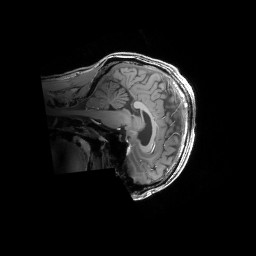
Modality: T1w
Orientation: sagittal
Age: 30
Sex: male
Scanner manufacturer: siemens
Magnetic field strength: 6.98 T
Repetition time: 2.37 s
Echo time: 0.00231 s